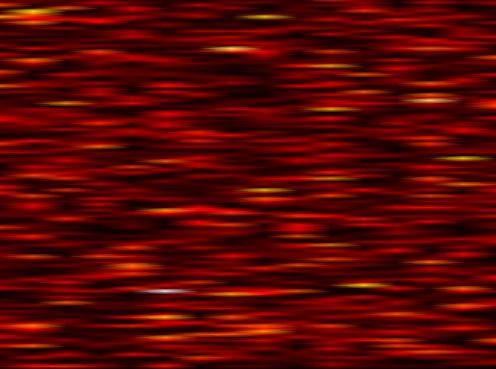
Label: FBMC